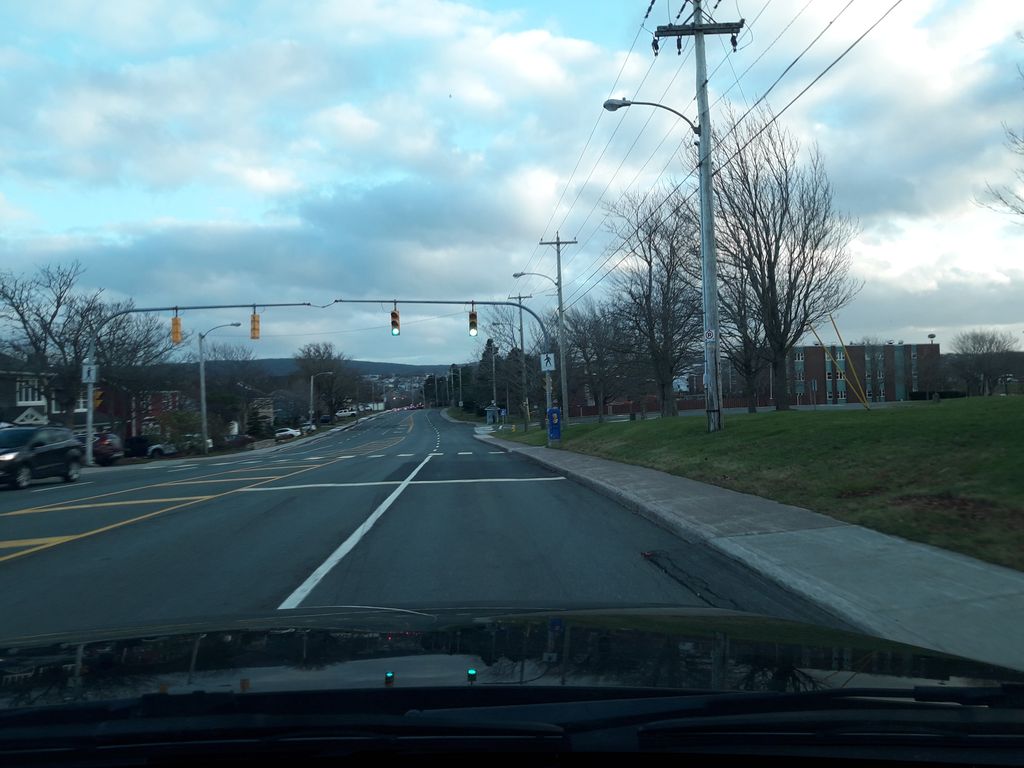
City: st_johns